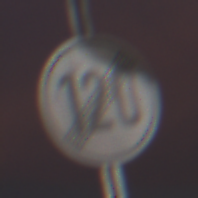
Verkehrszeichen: EndeGeschwindigkeit120
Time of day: SunriseSunset
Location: Outdoor (Urban)
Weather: PartlyCloudy
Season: NotSpecified
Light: Artificial